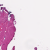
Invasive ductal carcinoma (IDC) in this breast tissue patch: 0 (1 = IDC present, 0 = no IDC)